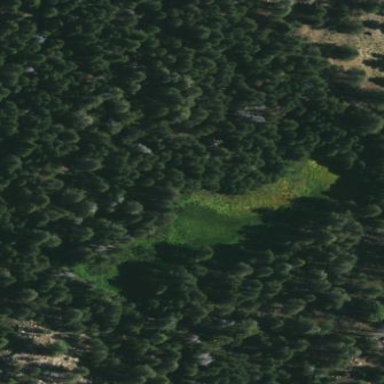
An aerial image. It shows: Wet meadow characterized by grassland vegetation.